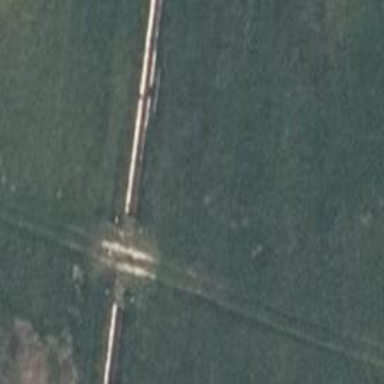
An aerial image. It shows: Track with grass surface on bridge with grade 5 track type.